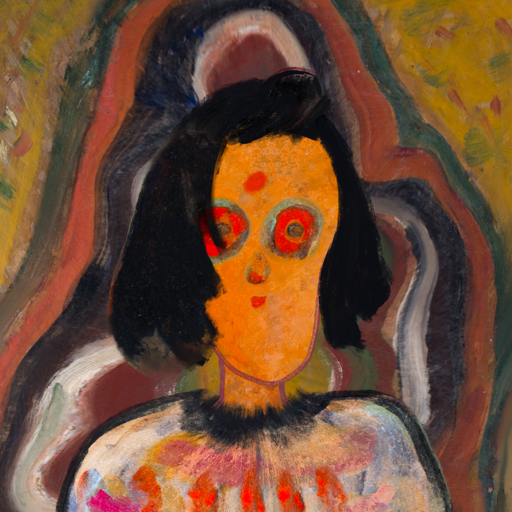
Background: AfterRaid, Head And Neck Front: Hypocrite, Face Front: Sisters, Bust: Childish, Hair Front: Mosgoul, Head Accessory: Blank, Second Necklace: Blank, Necklace: Blank, Baby: Blank